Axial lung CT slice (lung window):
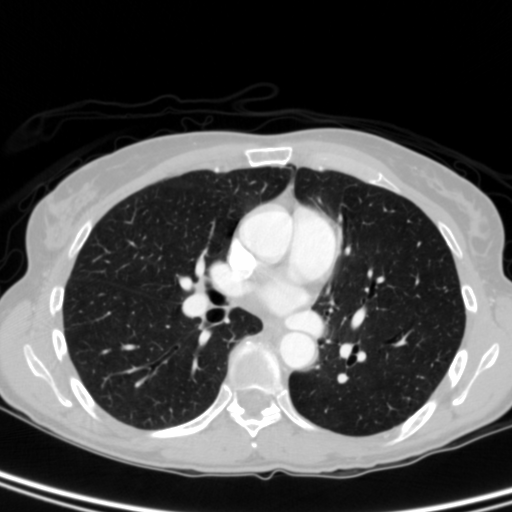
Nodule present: no